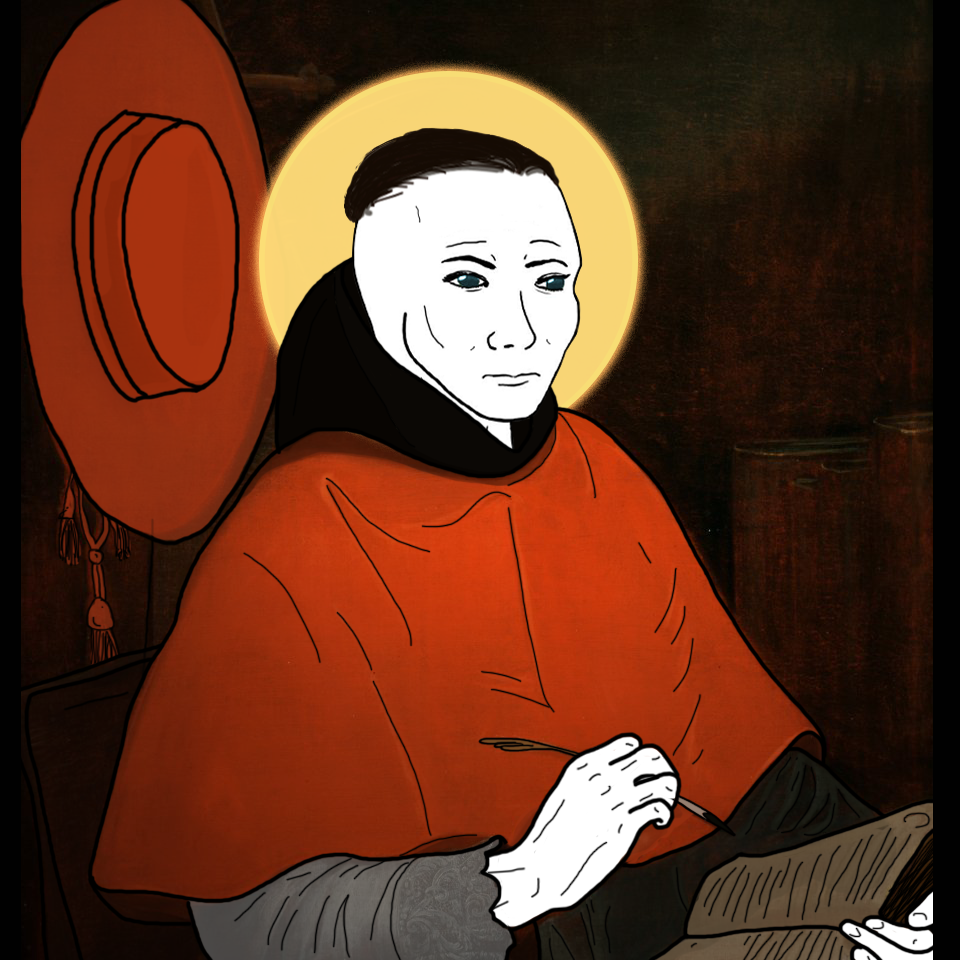
Label: 5_Handsome_Wojak